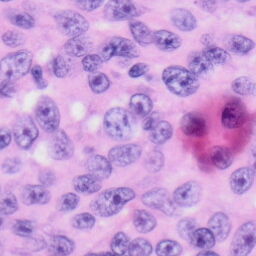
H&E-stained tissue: Skin